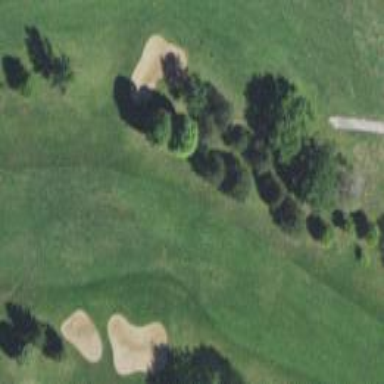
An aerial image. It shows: Grassy area designated as golf fairway.